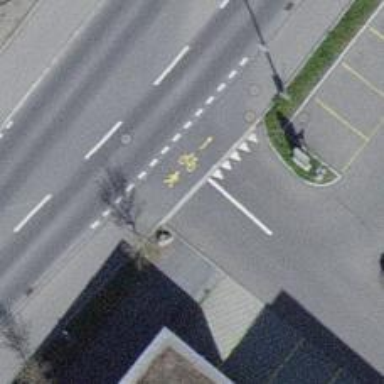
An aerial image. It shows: Road with "give way" sign.